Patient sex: F
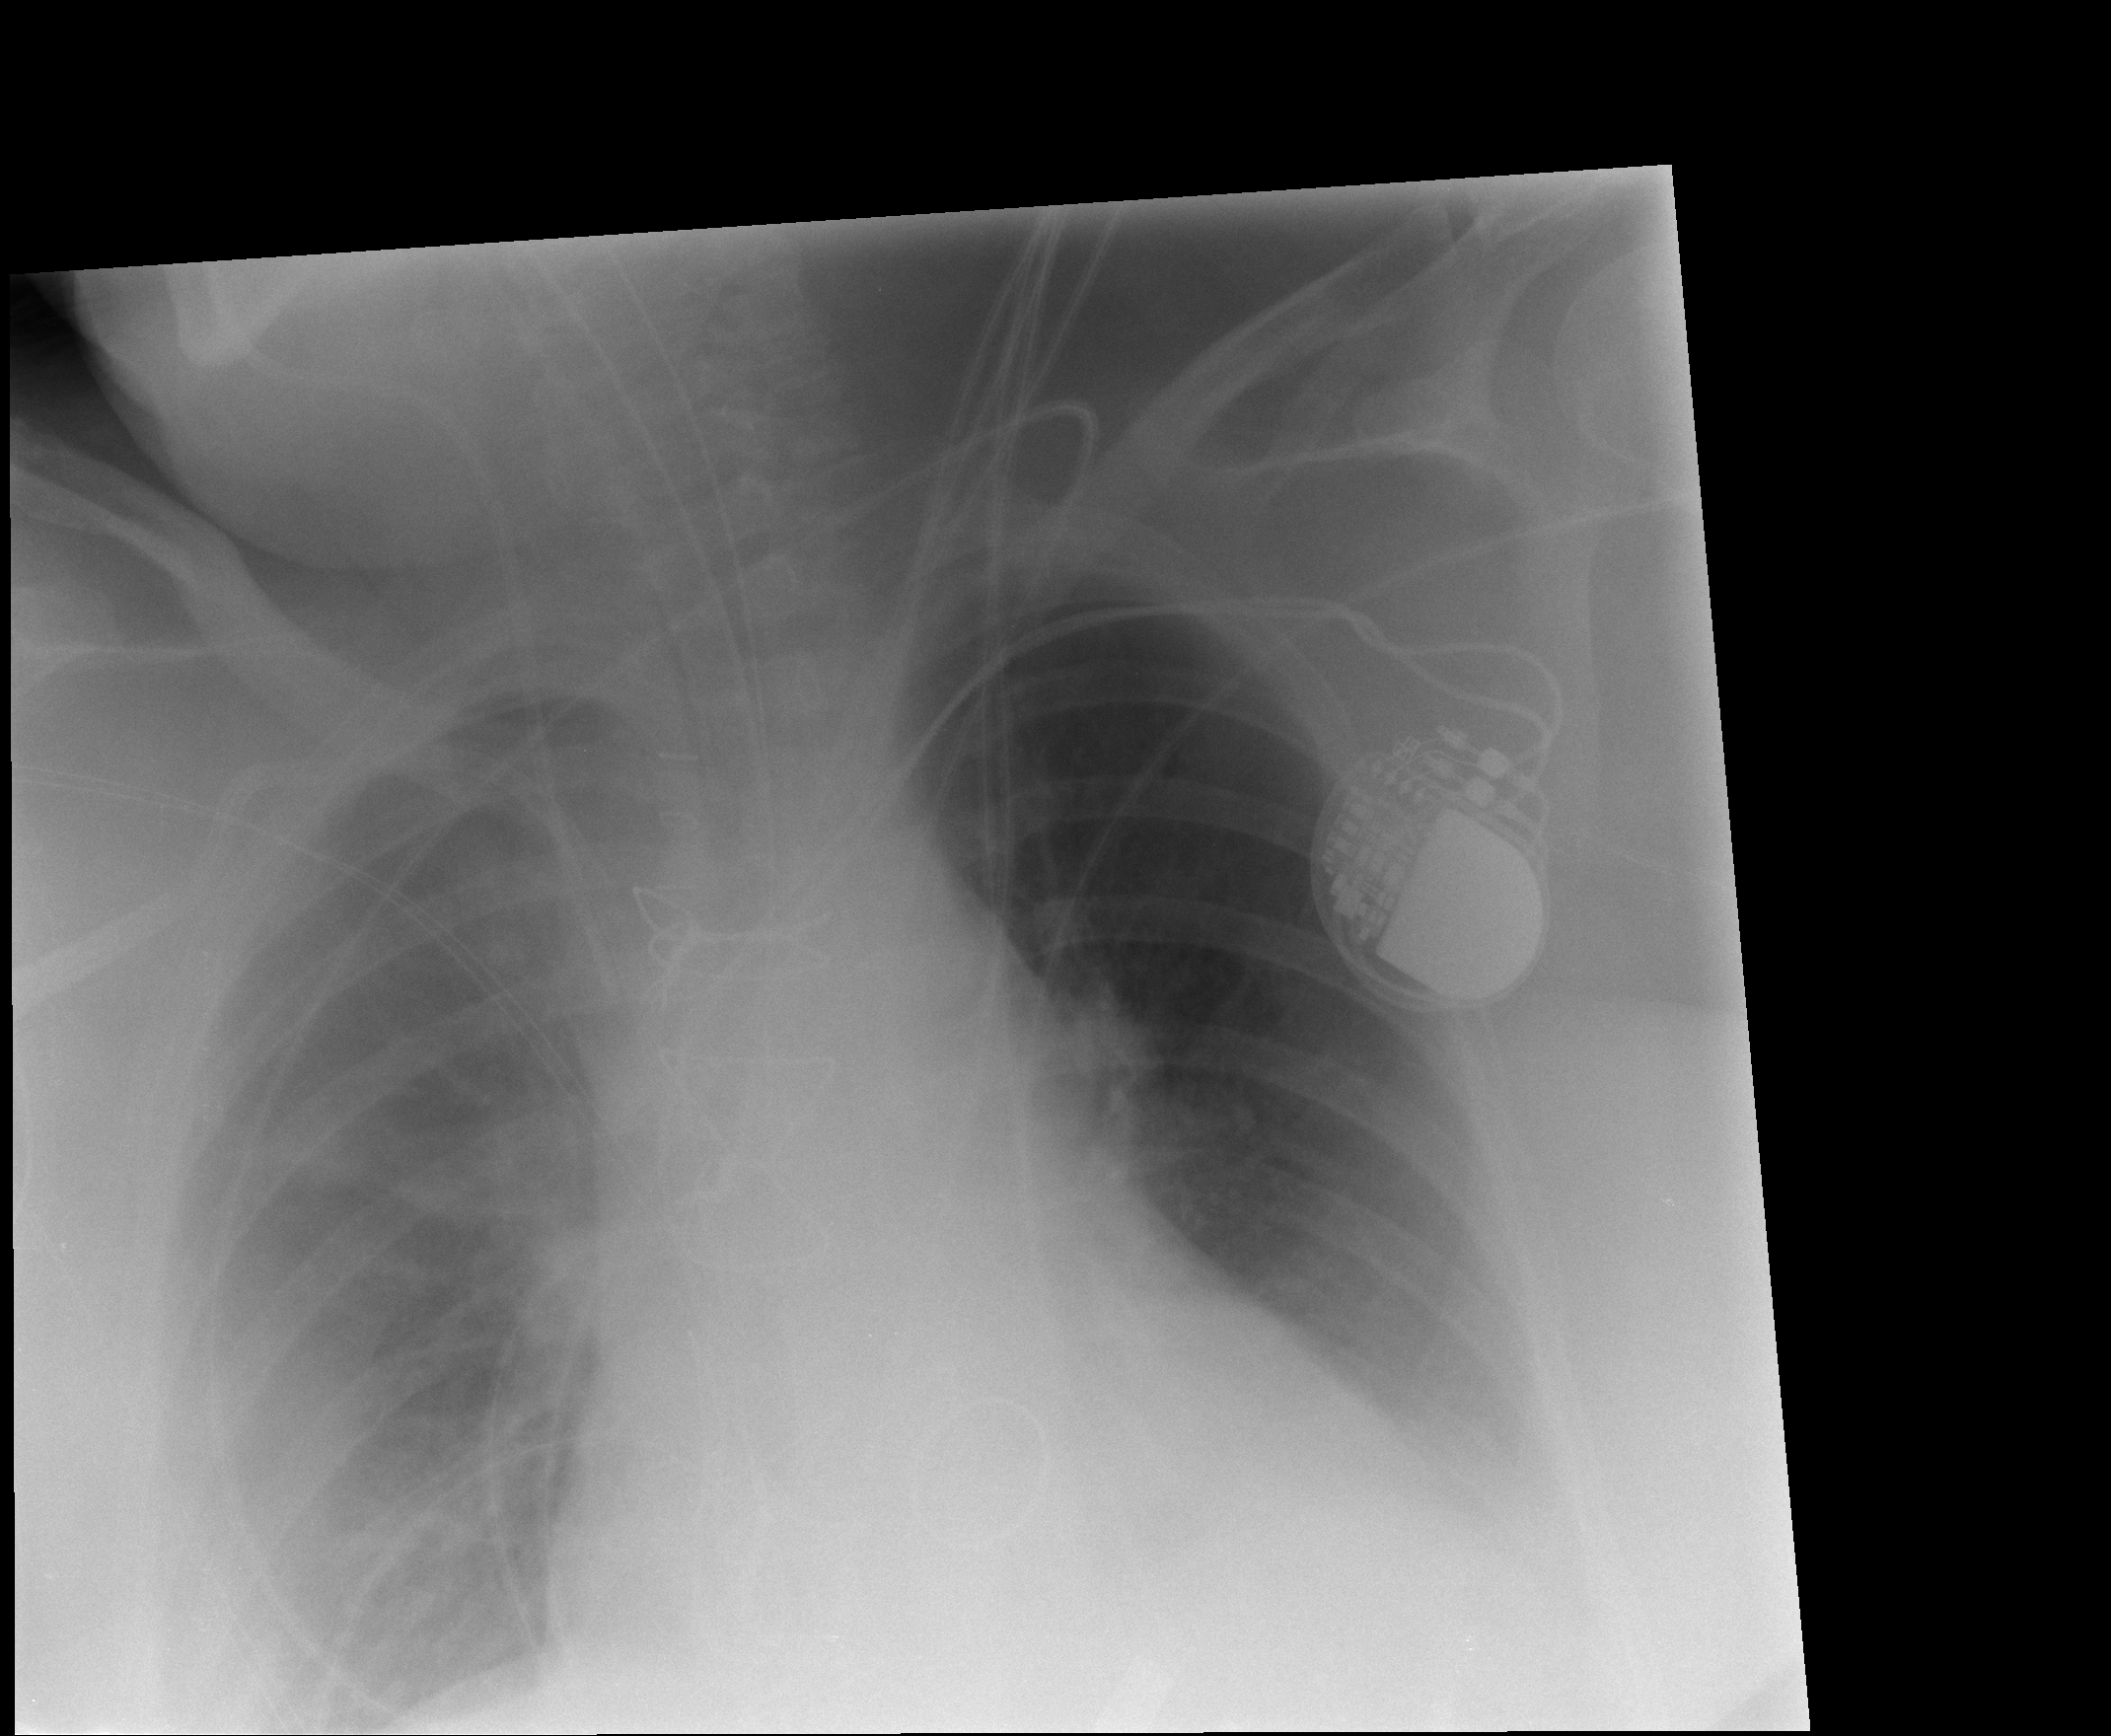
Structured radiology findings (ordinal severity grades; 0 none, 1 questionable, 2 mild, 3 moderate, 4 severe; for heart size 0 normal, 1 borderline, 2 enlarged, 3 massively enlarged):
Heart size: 2
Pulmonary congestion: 1
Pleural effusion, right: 2
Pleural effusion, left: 2
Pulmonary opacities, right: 0
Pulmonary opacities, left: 0
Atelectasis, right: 2
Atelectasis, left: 2